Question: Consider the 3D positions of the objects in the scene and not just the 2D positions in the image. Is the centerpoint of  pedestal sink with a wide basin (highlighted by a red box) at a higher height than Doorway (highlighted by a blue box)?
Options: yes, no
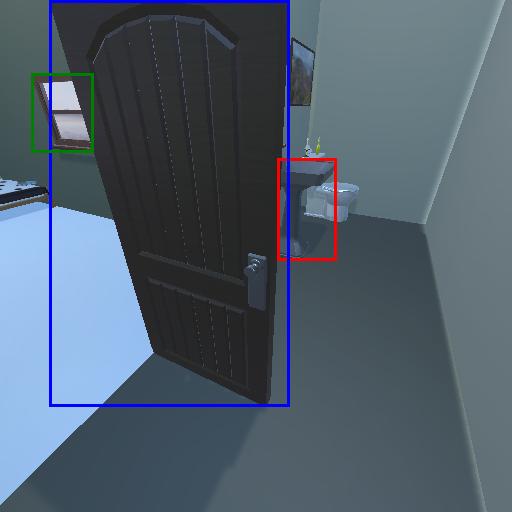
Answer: yes